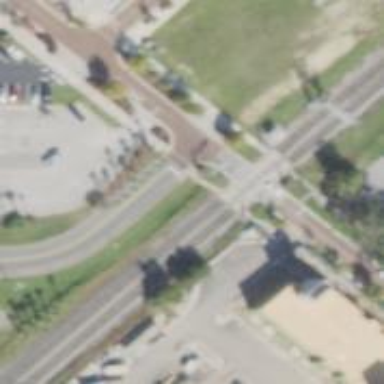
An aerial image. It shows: Crossing for the railway.